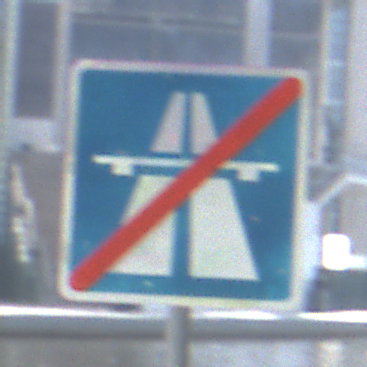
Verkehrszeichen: EndeAutbahn
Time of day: MorningAfternoon
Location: Outdoor (Urban)
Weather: PartlyCloudy
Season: NotSpecified
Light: Natural